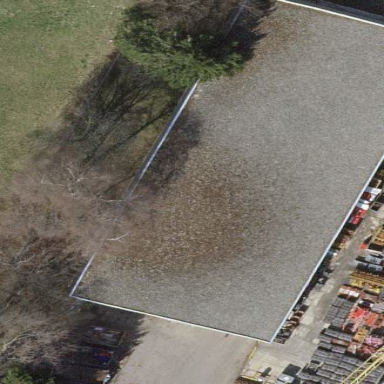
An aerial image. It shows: Industrial building.